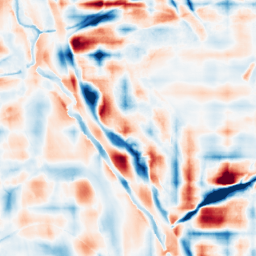
Category: wavelet
Decomposition family: wavelet_reverse_biorthogonal
Decomposition parameters: wavelet: rbio4.4
level: 5
Upsampling method: bilinear
Upsampling parameters: scale: 8
Upsampling scale: 8